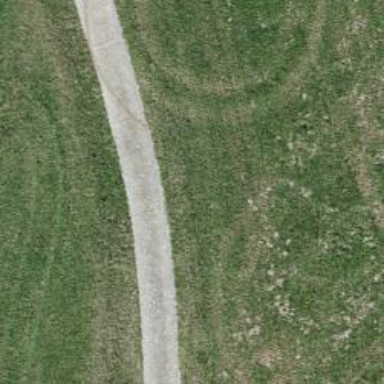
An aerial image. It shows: Well-maintained track road of grade 1.